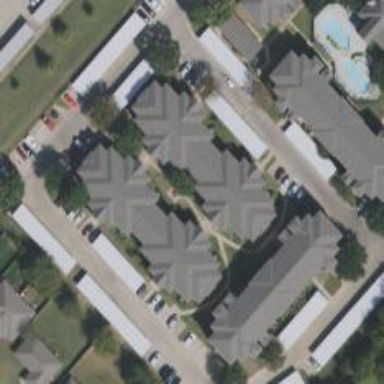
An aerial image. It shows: Image showing building with apartments.